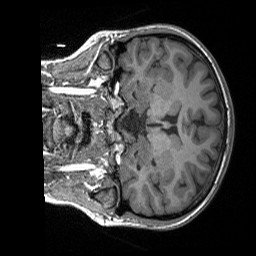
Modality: T1w
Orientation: coronal
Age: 23
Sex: female
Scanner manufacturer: siemens
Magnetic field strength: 3 T
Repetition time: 1.56 s
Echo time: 0.00207 s